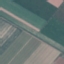
Label: AnnualCrop